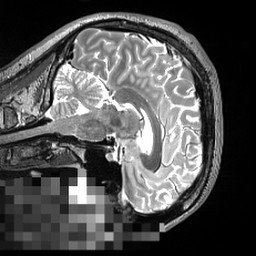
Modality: T2w
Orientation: sagittal
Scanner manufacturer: siemens
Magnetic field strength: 3 T
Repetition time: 3.2 s
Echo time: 0.564 s